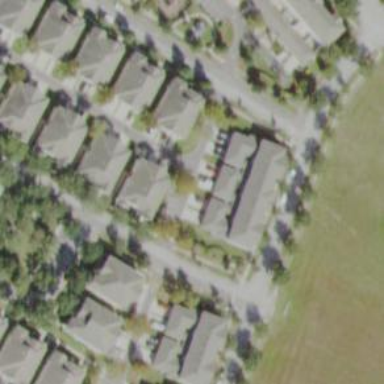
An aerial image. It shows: Alley classified as service road.